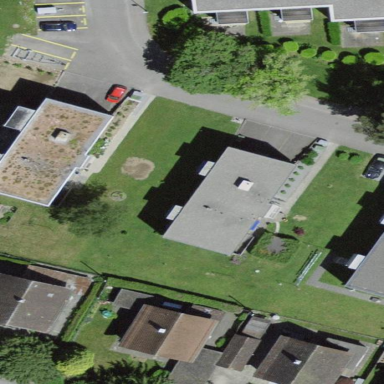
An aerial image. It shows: Apartment building with flat roof.